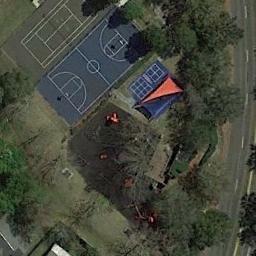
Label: basketball_court